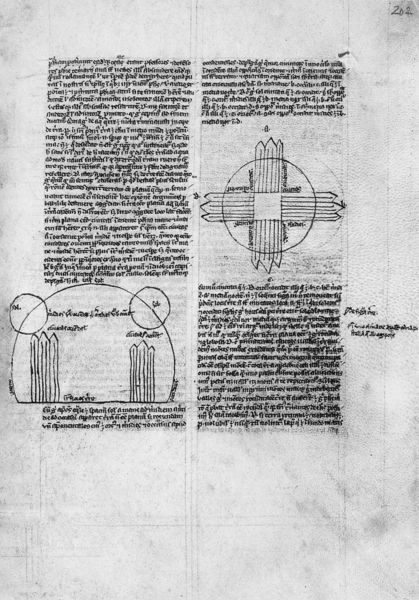
Titel: Dragmaticon philosophiae, Florenz
Künstler: Wilhelm von Conches
Institution: Florenz, Biblioteca Medicea Laurenziana
Schlagwörter: weiß, schwarz, skizze, zeichnung, zaun, spitzen, kreis, rund, schrift, bogen, zwei, spalten, foto, bögen, druck, schwarzweiss, text, kreise, kopie, buchdruck, buchseite, geometrie, quadrat, handschrift, zeichnungen, notizen, anleitung, illustrationen, randbemerkung, überlieferung